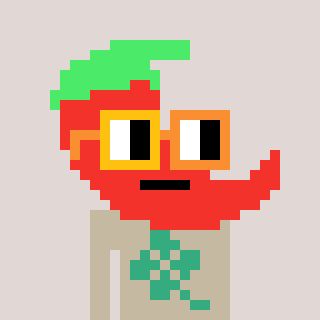
a pixel art character with square yellow and orange glasses, a chilli-shaped head and a bege-colored body on a warm background